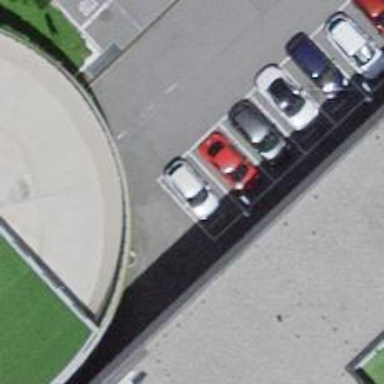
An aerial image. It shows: Parking entrance.